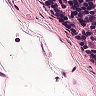
Metastatic tissue present: no